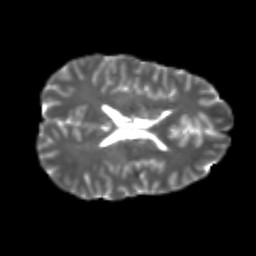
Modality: T2w
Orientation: axial
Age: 22
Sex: male
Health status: healthy
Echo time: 0.074 s